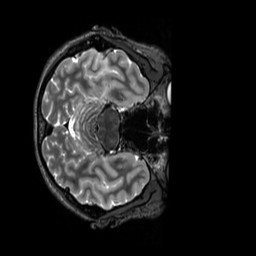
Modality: T2w
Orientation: axial
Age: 28
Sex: female
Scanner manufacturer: siemens
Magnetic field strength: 3 T
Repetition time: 3.2 s
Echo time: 0.728 s